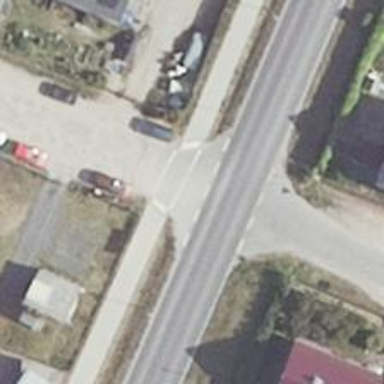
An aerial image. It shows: Road with "give way" sign.